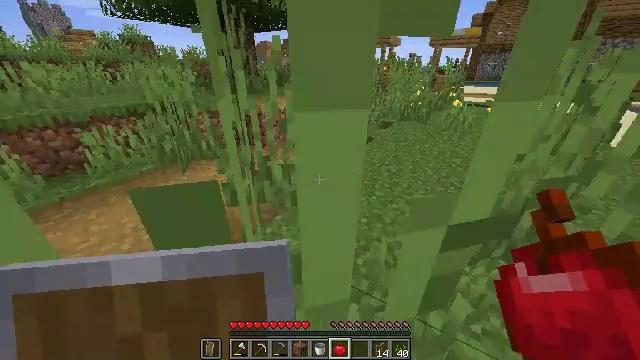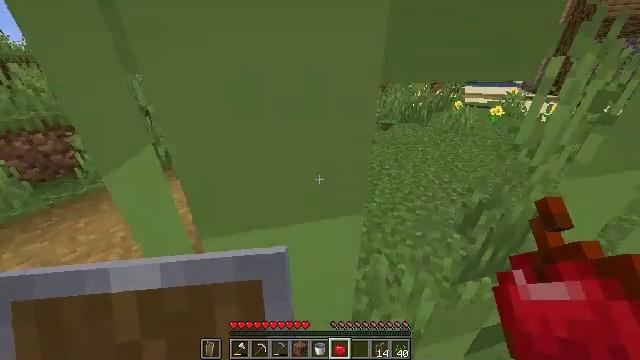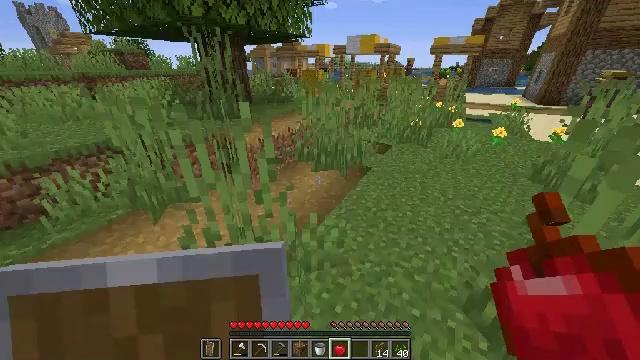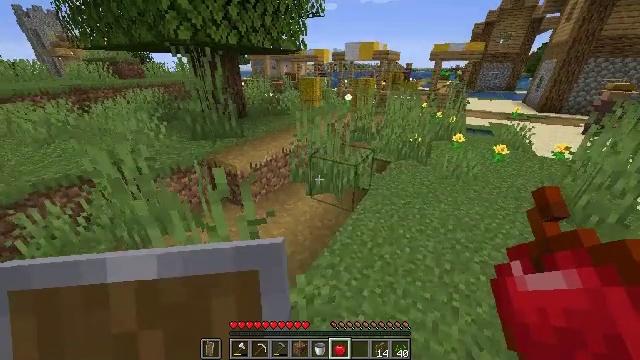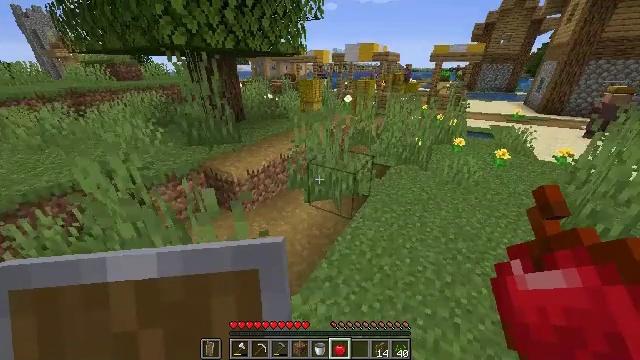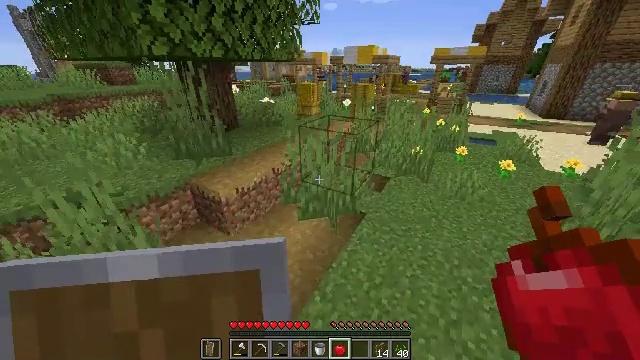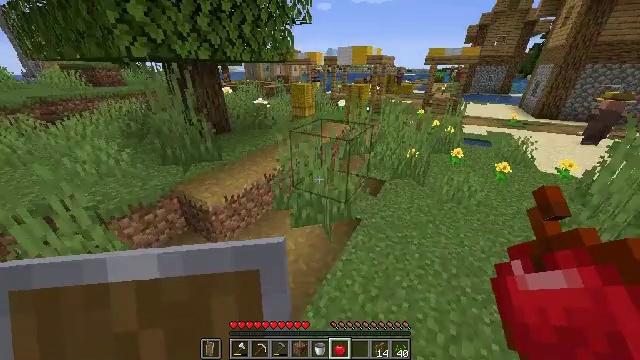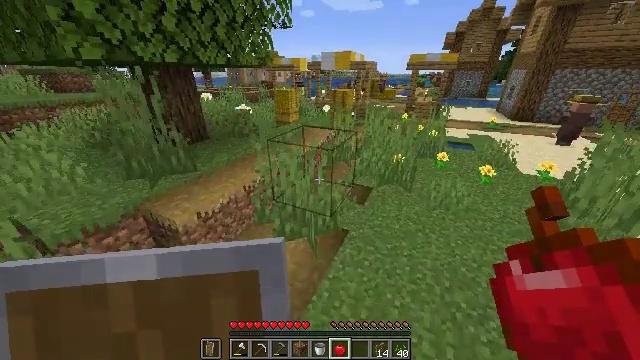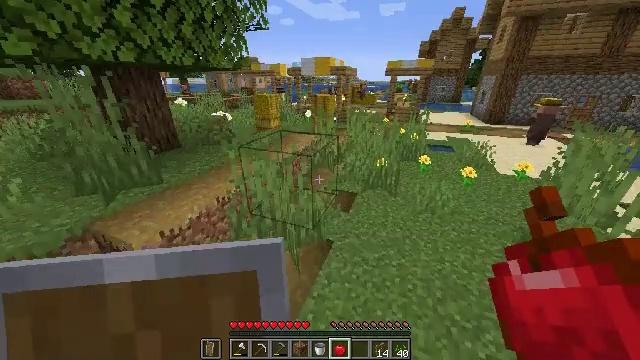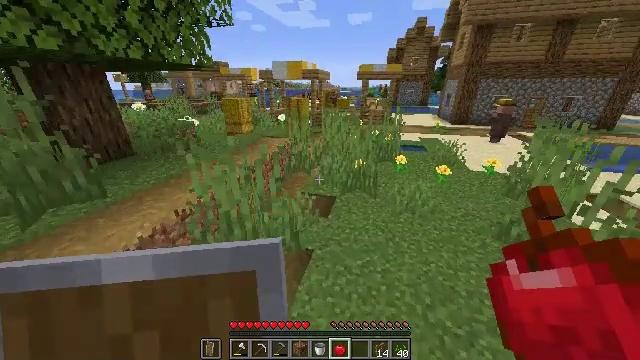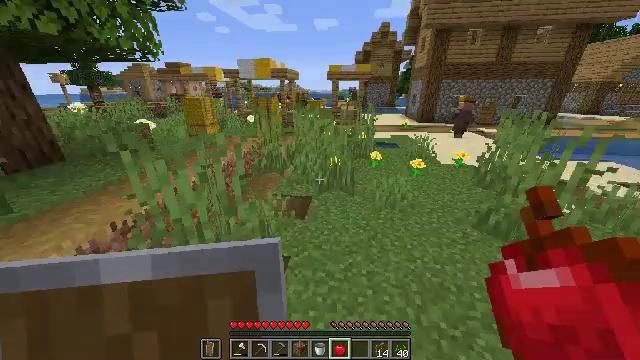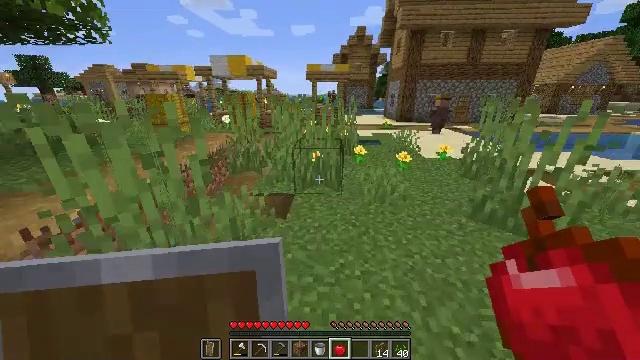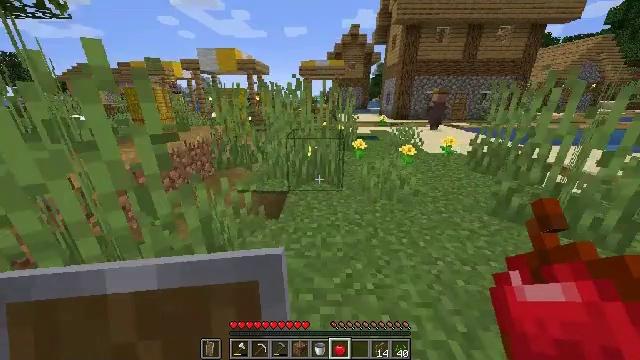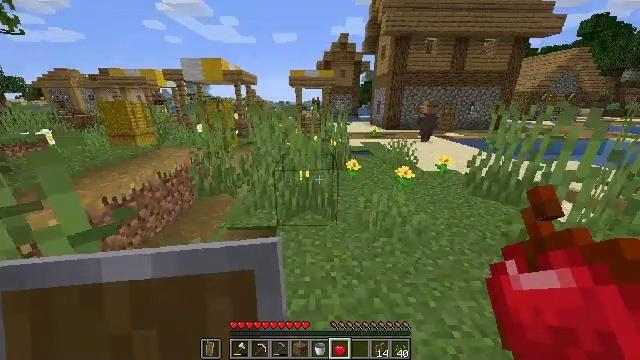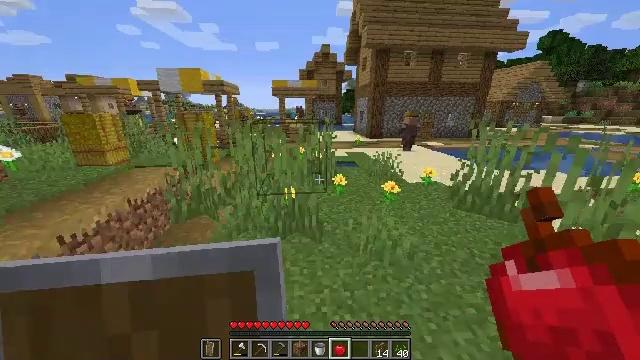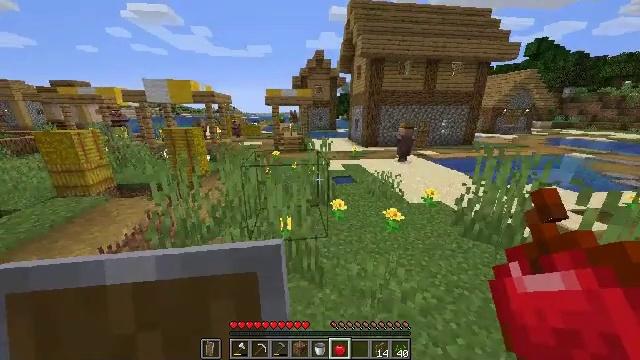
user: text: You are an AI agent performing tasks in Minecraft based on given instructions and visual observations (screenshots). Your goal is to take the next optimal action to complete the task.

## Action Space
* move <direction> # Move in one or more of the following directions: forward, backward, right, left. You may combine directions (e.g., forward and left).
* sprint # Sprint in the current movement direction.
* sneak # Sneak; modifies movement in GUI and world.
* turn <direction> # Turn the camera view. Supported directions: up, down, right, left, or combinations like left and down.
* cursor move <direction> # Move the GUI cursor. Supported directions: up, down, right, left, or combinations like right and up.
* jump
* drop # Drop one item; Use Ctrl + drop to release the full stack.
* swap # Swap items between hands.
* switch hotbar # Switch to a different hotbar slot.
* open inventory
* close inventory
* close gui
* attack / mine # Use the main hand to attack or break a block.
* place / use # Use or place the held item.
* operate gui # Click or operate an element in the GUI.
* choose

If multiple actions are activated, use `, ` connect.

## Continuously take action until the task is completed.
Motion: motion action
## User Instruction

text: Get wheat from the farmland.
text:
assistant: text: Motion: move forward and move right, sprint, jump
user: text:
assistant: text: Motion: move forward and move right, sprint, jump
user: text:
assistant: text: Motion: move forward, sprint, jump
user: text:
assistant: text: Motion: move forward, sprint, jump
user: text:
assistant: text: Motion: move forward and move right, sprint, jump
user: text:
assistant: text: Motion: move forward and move right, sprint, turn right, jump
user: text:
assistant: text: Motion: move forward and move right, sprint, turn right and up, jump
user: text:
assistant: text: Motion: move forward, sprint, turn right and up, jump
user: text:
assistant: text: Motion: move forward, sprint, turn right and up, jump
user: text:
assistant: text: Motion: move forward, sprint, turn right, jump
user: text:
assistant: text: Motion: move forward, sprint, turn right and up, jump
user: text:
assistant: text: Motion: move forward, sprint, turn right, jump
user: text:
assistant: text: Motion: move forward, sprint, turn right and up, jump
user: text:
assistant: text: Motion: move forward, sprint, turn right and up, jump
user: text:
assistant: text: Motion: move forward, sprint, turn right, jump
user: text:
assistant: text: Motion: move forward, sprint, jump
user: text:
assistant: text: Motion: move forward, sprint, jump
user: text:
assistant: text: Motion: move forward, sprint, jump
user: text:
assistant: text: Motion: move forward, jump
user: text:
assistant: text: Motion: move forward, jump
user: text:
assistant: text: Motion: move forward, jump
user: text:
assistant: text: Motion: move forward, turn right and up, jump
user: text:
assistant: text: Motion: move forward, turn right, jump
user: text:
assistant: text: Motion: move forward, turn right, jump
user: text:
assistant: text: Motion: move forward, turn right and down, jump
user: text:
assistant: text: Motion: move forward, turn right, jump
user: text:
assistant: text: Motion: move forward, turn right, jump
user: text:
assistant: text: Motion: move forward, jump, switch to hotbar 1
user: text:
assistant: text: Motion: move forward, jump, switch to hotbar 1
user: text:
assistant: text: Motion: move forward, turn right, jump, switch to hotbar 1